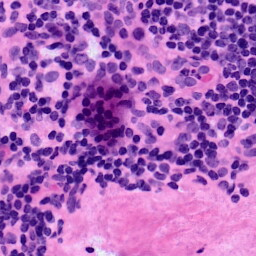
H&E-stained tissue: LymphNode